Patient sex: M
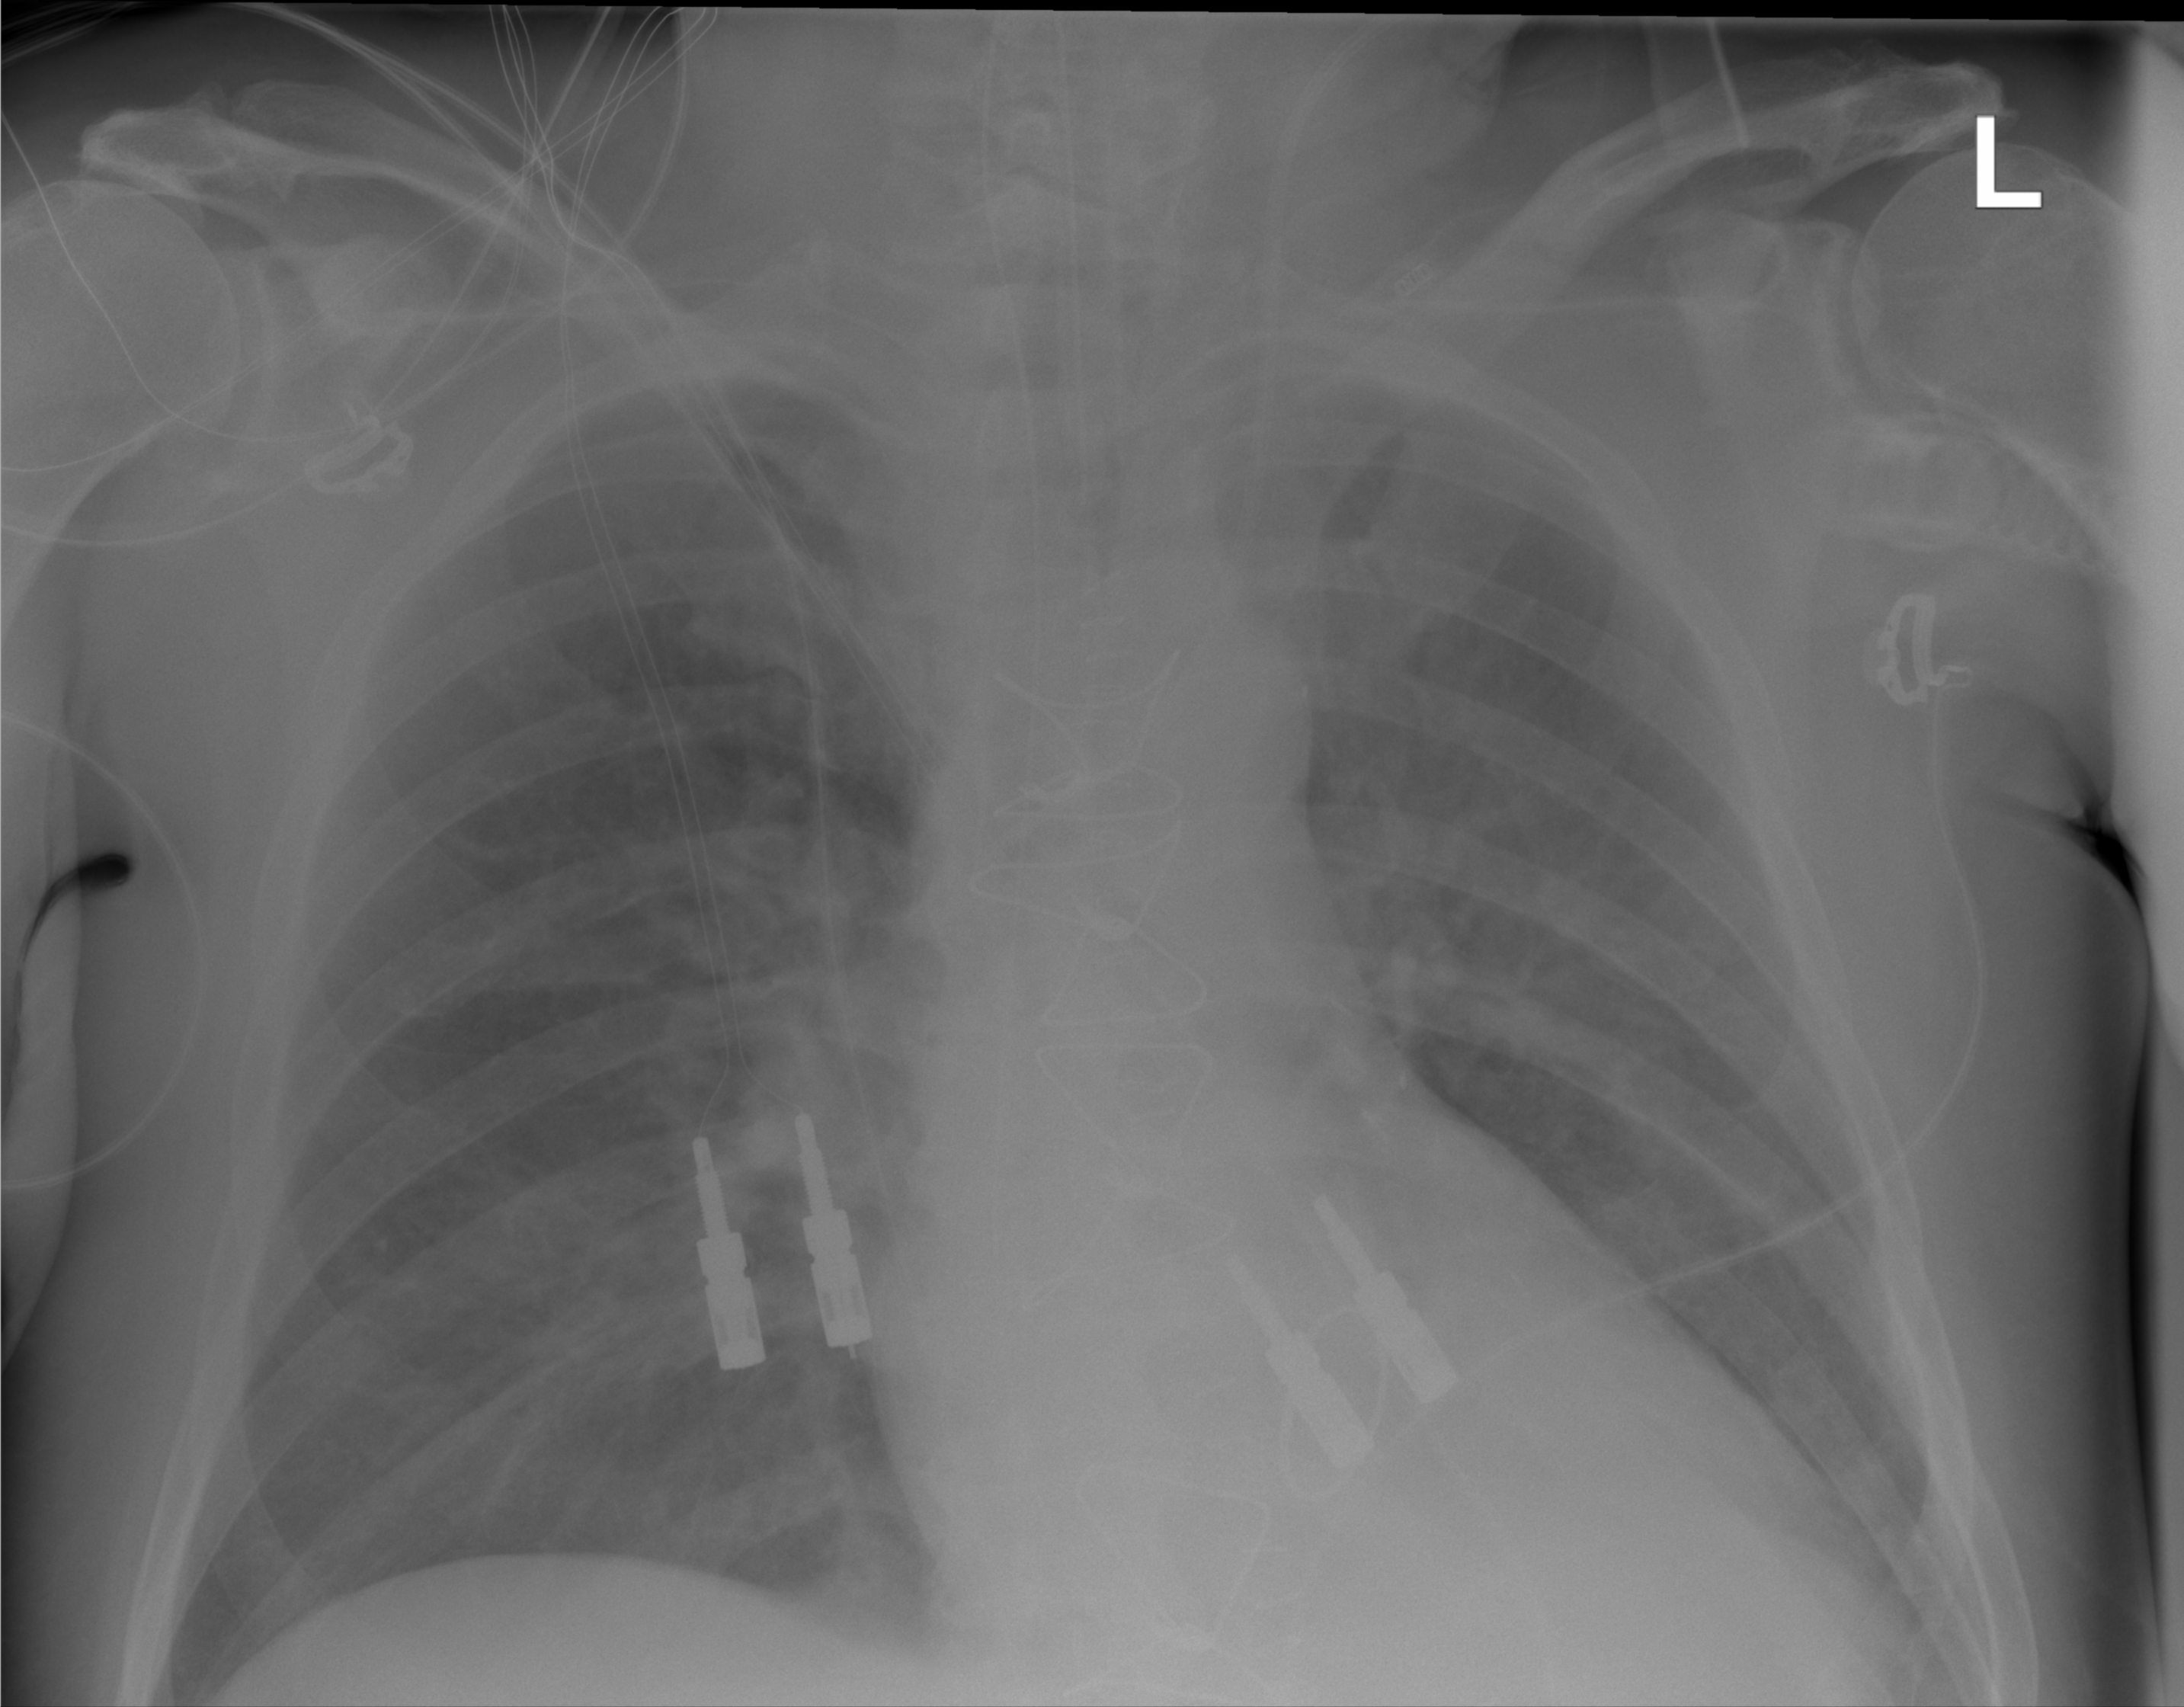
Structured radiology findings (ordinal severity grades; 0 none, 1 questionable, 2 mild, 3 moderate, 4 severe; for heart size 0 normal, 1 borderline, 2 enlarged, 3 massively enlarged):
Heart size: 0
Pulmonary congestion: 2
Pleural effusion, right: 0
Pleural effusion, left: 0
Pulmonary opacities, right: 2
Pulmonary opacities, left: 2
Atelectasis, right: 2
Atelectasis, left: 2